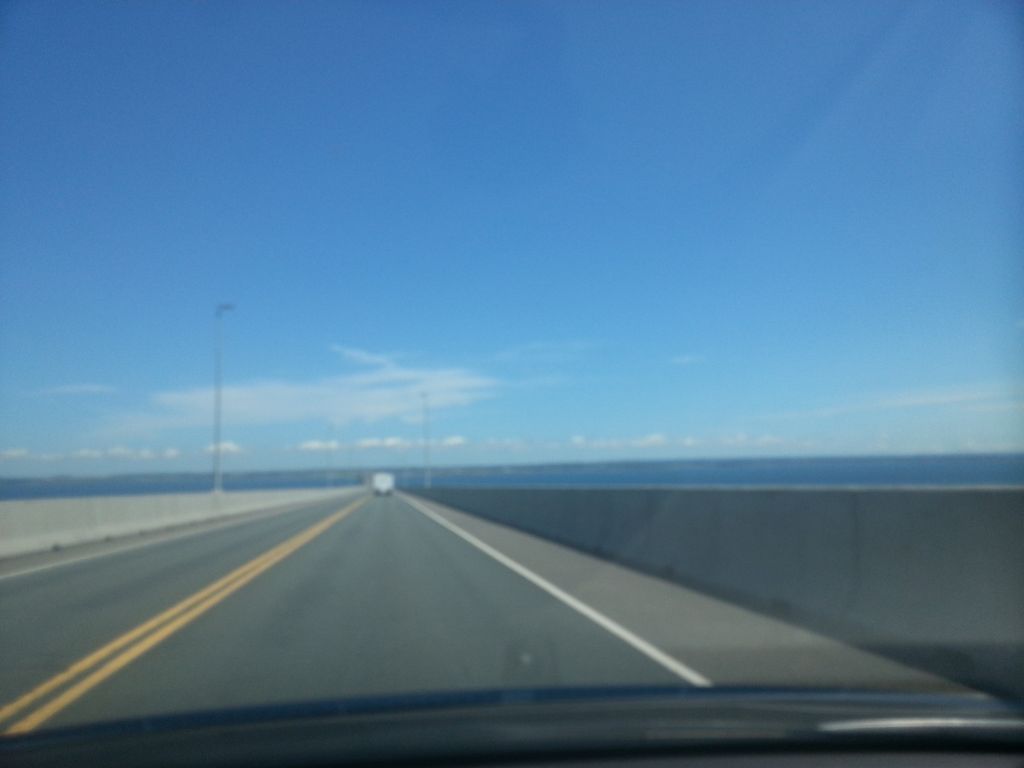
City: charlottetown